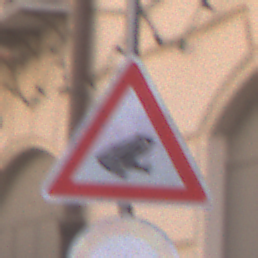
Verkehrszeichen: AmphibienwanderungLinks
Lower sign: Ueberholverbot
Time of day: MorningAfternoon
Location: Outdoor (Urban)
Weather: Clear
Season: NotSpecified
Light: Natural